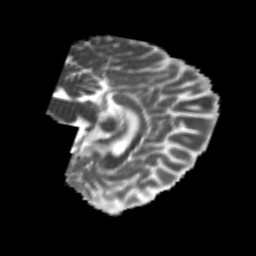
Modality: MD
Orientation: sagittal
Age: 20
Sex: female
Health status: healthy
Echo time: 0.074 s